Field crop: maize
Growth stage: 2
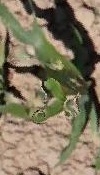
Species: maize